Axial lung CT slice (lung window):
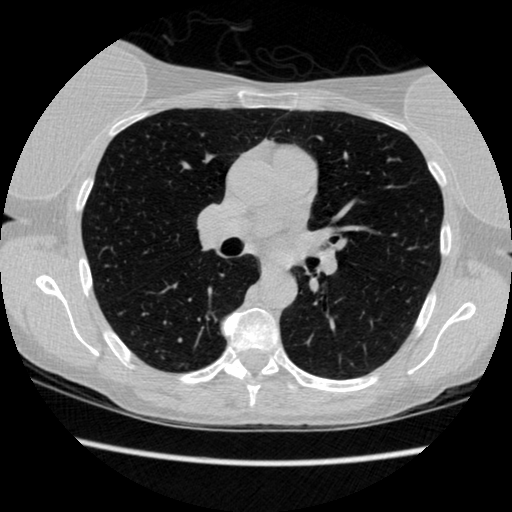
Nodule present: no